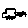
Label: car